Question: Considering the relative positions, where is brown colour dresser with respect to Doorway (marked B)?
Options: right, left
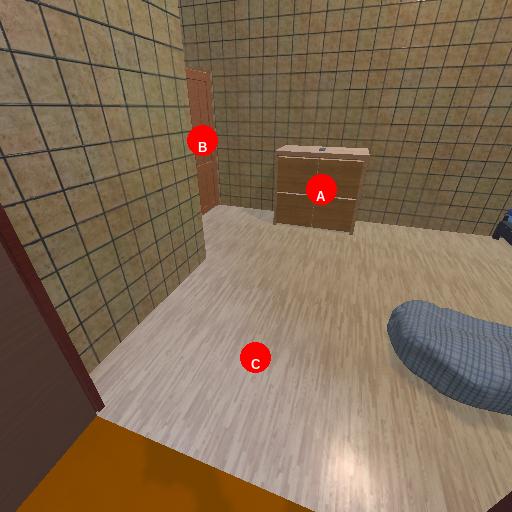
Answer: right